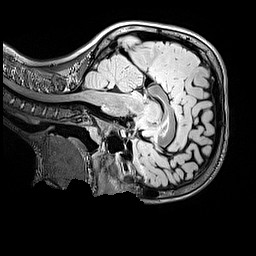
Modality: FLAIR
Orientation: sagittal
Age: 9
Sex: male
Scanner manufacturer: siemens
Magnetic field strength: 3 T
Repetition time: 5 s
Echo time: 0.388 s